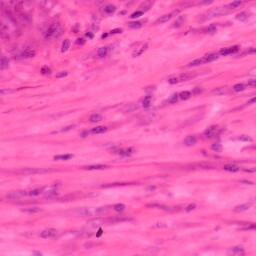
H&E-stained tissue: Colon